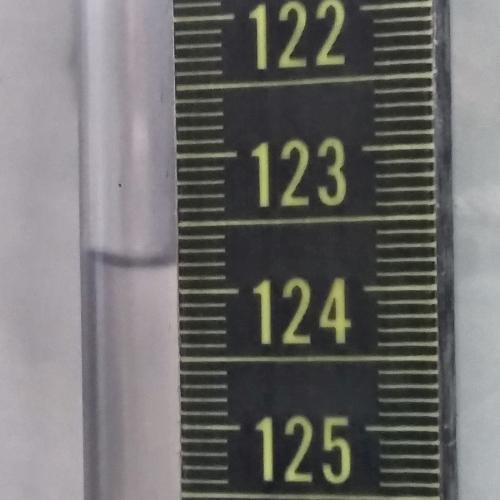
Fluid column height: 123.8 cm